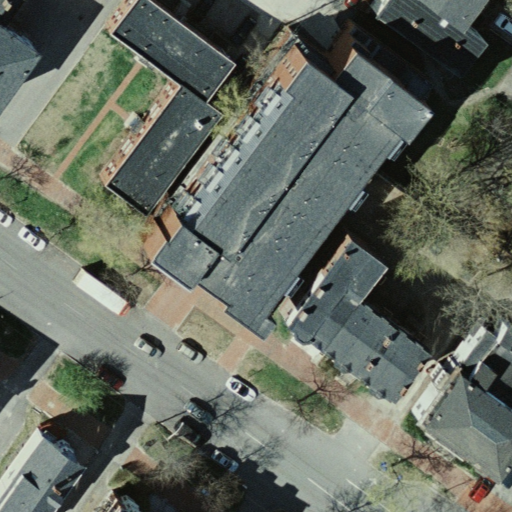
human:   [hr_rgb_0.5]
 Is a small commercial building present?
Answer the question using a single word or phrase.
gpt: no

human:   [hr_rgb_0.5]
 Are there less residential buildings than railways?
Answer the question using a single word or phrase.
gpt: no

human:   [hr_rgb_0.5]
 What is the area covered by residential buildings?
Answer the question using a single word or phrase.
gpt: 446m2

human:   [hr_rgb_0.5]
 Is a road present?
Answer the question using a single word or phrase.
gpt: yes

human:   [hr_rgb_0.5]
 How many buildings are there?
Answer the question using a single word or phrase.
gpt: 1

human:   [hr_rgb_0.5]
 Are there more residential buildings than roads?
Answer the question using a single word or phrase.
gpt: no

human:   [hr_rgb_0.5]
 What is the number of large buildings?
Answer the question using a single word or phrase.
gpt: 0

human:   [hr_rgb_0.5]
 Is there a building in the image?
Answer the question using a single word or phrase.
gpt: yes

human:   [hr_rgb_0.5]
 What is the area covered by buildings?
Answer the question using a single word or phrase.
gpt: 446m2

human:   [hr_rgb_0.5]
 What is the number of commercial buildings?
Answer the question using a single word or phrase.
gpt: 0

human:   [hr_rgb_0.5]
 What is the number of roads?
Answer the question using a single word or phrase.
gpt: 3

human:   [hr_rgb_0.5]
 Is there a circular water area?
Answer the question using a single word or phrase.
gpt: no

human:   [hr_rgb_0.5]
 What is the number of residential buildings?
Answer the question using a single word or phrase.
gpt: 1

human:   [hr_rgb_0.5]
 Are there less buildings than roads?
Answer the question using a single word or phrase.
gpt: yes

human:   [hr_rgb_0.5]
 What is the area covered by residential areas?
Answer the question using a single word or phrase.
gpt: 0m2

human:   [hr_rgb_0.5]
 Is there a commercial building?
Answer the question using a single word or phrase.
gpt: no

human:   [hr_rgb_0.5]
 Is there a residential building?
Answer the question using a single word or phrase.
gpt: yes

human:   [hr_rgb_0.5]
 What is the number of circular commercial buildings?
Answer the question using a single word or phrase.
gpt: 0

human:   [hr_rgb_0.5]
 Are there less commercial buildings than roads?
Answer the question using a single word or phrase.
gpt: yes

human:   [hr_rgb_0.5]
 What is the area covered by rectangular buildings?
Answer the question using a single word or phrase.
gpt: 0m2

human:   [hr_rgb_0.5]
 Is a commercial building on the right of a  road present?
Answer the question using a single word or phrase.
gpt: no

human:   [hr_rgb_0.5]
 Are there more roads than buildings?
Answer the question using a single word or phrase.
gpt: yes

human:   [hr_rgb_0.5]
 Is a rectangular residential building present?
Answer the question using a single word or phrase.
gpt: no

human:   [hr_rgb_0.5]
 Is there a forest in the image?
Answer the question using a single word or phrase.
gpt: no

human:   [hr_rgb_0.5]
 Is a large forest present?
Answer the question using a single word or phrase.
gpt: no

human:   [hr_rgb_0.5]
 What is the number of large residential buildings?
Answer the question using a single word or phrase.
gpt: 0

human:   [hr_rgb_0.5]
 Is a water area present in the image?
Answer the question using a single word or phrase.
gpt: no

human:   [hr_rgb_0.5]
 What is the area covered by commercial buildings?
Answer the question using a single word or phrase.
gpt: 0m2

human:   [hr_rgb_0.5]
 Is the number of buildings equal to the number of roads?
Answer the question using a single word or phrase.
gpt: no

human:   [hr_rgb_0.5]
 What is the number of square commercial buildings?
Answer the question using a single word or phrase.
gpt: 0

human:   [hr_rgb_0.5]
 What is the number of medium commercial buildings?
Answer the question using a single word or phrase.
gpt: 0

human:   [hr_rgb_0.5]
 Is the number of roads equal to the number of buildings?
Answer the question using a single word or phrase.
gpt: no

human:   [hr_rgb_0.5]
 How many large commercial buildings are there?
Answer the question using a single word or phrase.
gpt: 0

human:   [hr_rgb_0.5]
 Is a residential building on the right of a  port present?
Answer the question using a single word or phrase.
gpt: no

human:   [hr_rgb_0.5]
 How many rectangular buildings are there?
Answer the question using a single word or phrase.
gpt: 0

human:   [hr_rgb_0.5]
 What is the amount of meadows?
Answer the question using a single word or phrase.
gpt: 0

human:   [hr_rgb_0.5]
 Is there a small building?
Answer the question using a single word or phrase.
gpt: no

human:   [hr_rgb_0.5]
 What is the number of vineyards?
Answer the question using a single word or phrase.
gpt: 0

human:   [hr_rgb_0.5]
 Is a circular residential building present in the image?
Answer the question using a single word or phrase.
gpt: no

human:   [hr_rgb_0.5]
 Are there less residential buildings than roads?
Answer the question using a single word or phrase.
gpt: yes

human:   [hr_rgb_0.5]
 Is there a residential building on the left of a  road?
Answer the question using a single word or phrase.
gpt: no

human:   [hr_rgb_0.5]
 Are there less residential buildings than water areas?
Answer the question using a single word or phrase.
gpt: no

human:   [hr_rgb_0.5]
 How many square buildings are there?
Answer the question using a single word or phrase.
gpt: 0

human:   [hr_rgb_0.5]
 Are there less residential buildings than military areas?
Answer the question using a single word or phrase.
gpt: no

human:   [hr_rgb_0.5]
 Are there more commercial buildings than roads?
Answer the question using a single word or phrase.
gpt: no

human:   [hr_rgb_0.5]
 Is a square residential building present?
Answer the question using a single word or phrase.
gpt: no

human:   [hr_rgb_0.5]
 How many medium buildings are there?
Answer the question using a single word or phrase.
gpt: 1

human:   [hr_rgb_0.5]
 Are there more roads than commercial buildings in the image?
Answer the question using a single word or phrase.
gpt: yes

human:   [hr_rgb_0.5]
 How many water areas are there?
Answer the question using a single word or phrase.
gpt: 0

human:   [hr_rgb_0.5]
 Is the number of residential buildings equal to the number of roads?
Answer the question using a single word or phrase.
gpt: no

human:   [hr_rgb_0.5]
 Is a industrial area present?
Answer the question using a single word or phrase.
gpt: no

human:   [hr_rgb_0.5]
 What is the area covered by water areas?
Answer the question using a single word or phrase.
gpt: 0m2

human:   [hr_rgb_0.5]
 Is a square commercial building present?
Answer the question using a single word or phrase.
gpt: no

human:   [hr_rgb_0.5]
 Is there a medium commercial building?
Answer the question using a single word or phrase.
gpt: no

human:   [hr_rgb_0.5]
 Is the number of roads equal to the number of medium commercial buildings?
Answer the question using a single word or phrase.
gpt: no

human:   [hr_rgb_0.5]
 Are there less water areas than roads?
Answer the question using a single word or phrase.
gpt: yes

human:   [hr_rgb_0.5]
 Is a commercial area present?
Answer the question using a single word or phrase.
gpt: no

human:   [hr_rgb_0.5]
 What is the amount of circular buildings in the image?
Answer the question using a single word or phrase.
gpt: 0

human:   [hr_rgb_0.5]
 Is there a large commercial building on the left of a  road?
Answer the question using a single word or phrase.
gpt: no

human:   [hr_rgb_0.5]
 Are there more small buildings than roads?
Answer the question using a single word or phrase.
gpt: no

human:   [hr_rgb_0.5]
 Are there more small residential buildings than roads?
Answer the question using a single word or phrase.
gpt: no

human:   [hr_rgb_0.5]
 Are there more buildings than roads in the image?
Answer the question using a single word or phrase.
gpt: no

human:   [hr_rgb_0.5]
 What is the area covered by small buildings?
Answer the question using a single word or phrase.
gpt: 0m2

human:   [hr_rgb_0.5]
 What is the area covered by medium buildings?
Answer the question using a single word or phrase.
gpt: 446m2